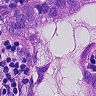
Metastatic tissue present: yes